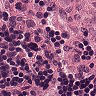
Metastatic tissue present: no